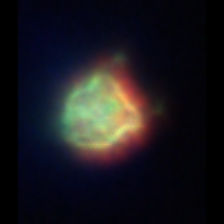
Taxon: Ciliates
Group: Other